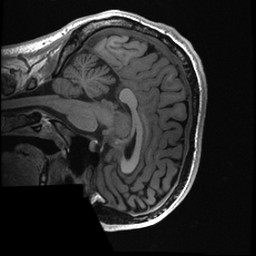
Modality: T1w
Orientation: sagittal